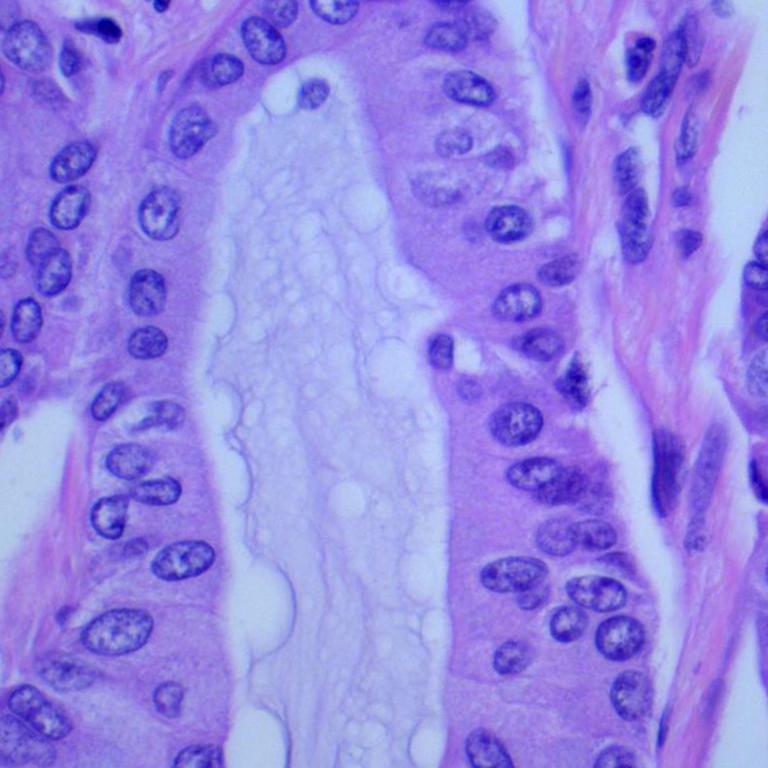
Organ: lung
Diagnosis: adenocarcinomas